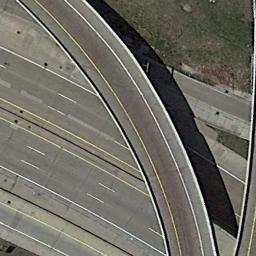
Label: overpass